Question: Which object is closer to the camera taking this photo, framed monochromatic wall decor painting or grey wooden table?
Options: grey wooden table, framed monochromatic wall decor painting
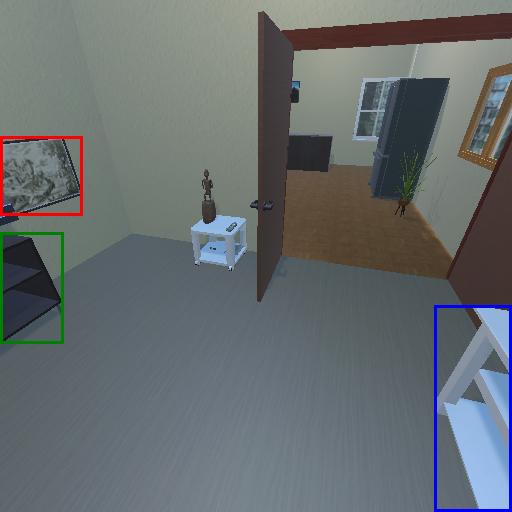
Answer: grey wooden table